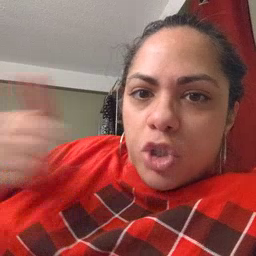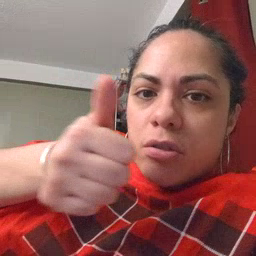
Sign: yourself